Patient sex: F
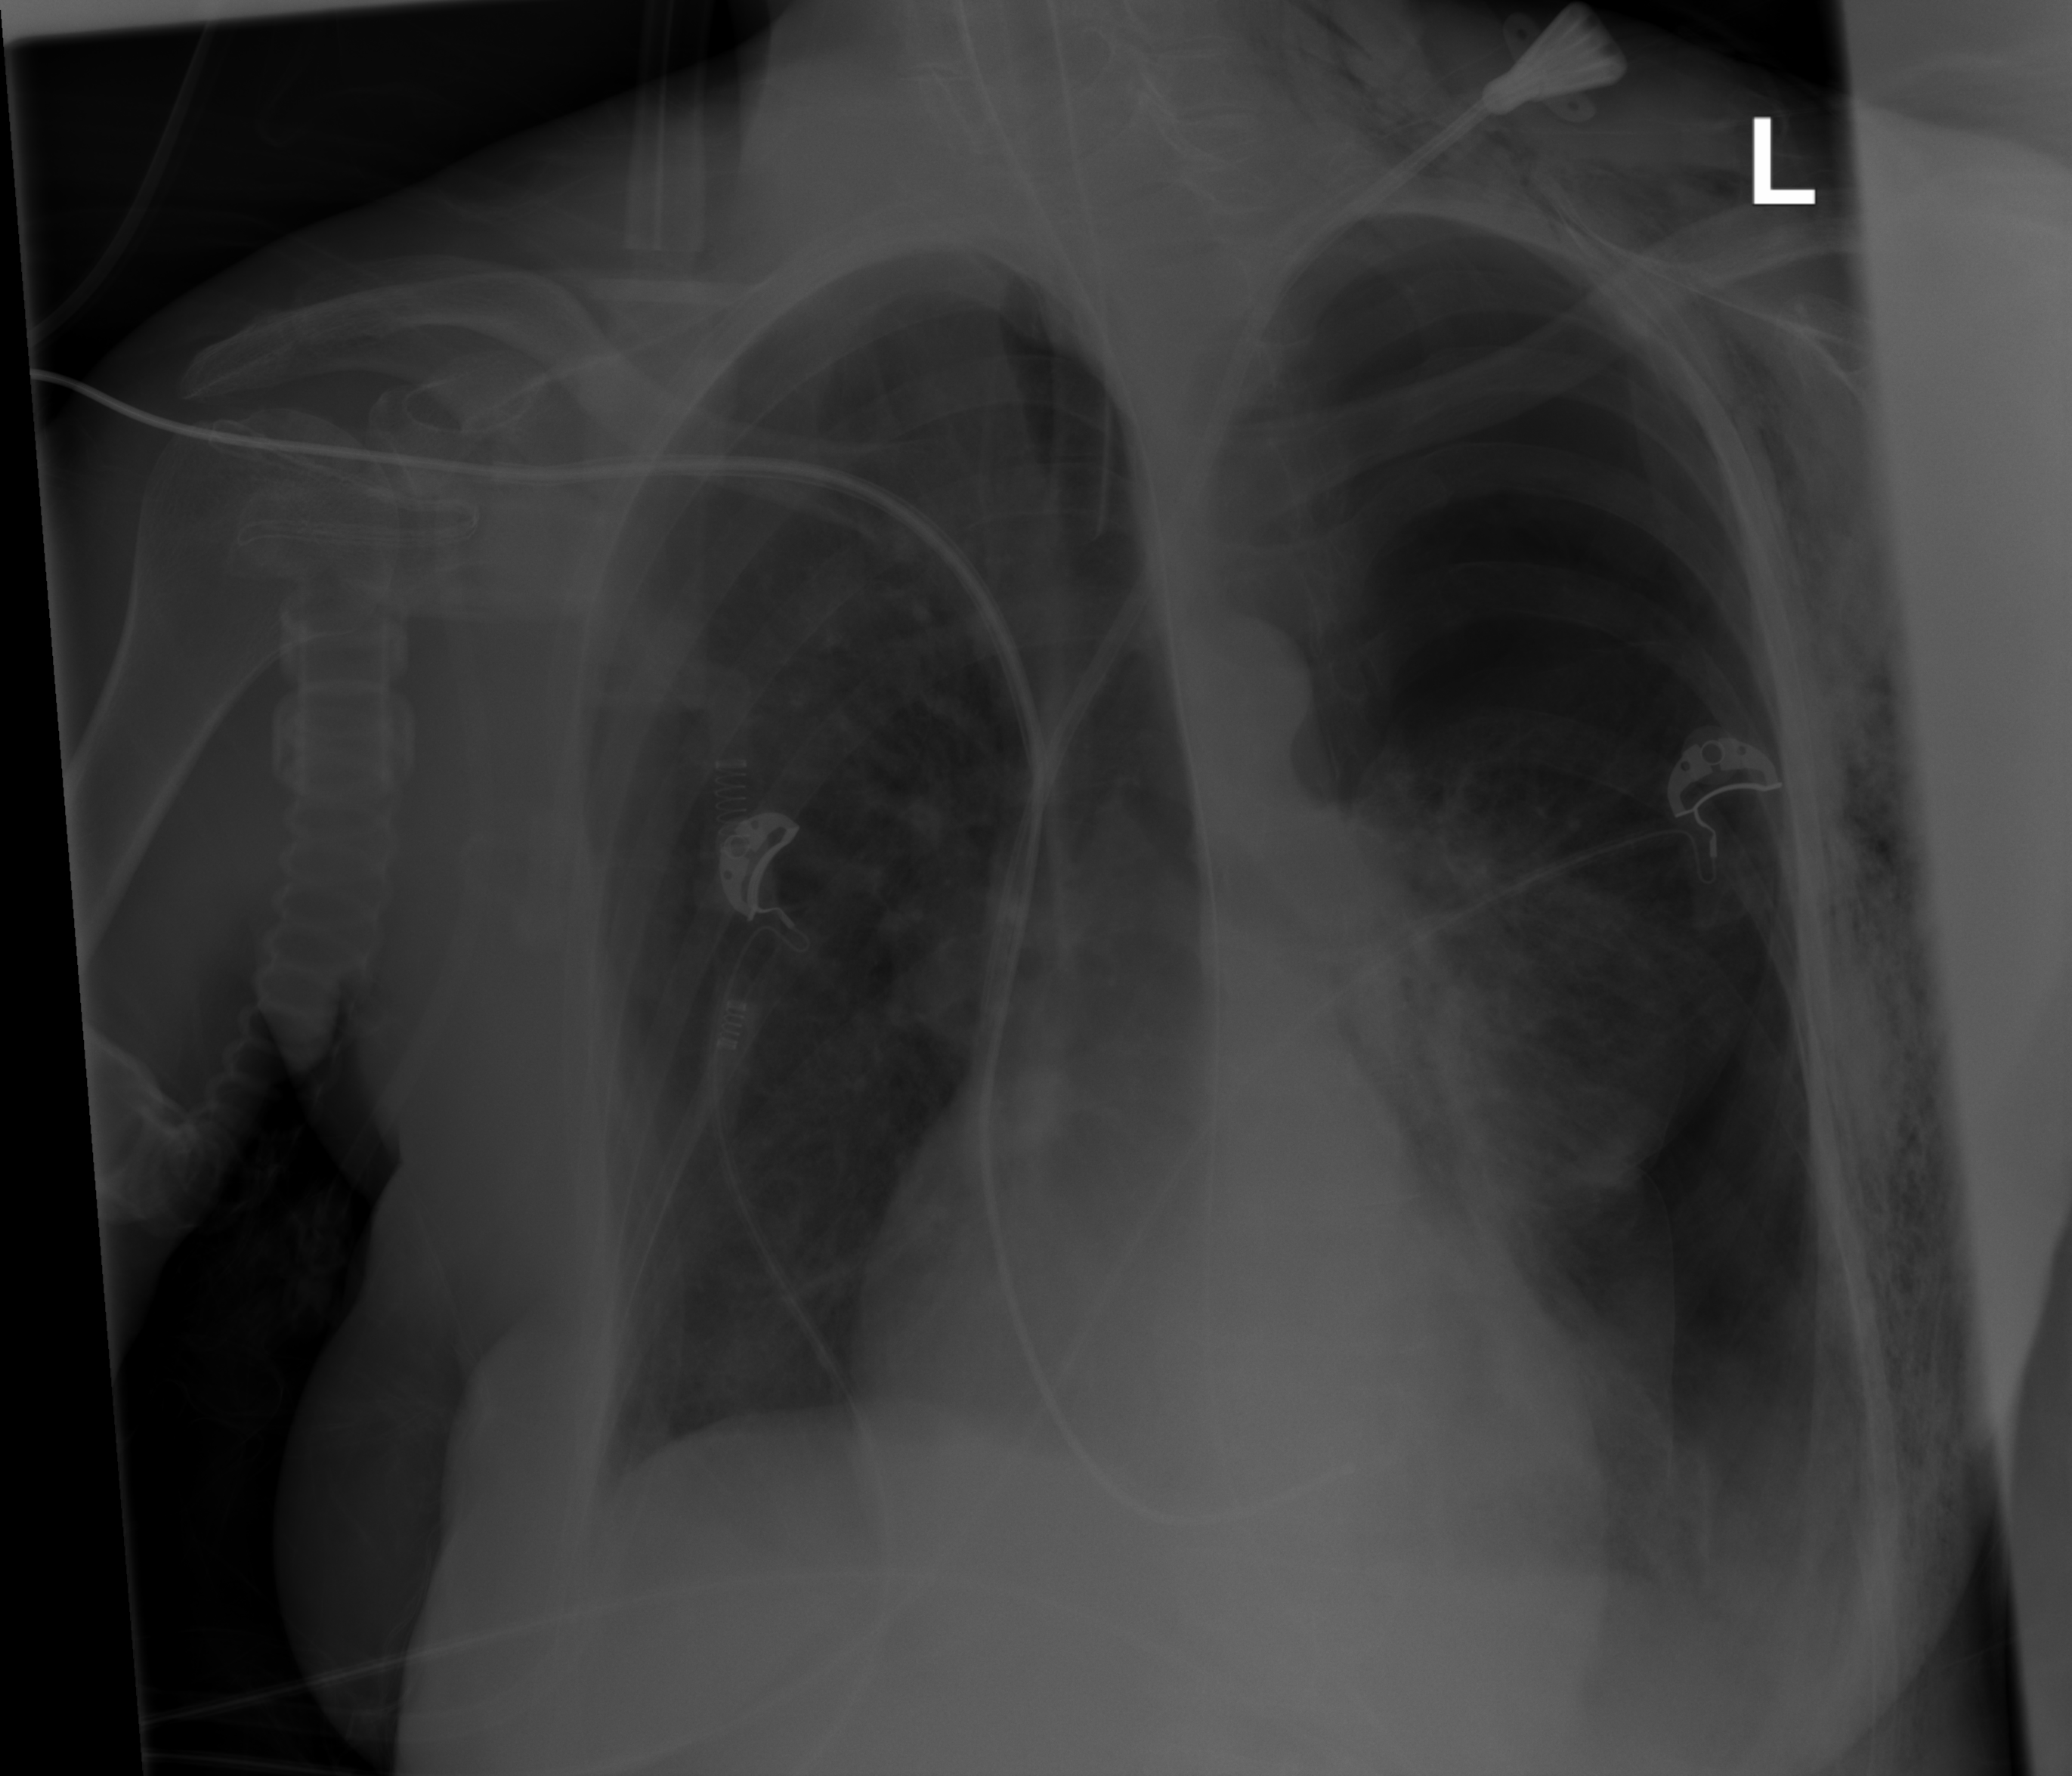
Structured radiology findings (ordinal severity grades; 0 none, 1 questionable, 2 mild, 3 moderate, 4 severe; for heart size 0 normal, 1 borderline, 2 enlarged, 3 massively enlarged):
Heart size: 0
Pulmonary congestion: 0
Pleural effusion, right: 0
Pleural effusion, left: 0
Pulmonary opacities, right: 0
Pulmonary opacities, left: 0
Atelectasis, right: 0
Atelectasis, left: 2